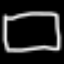
Label: square